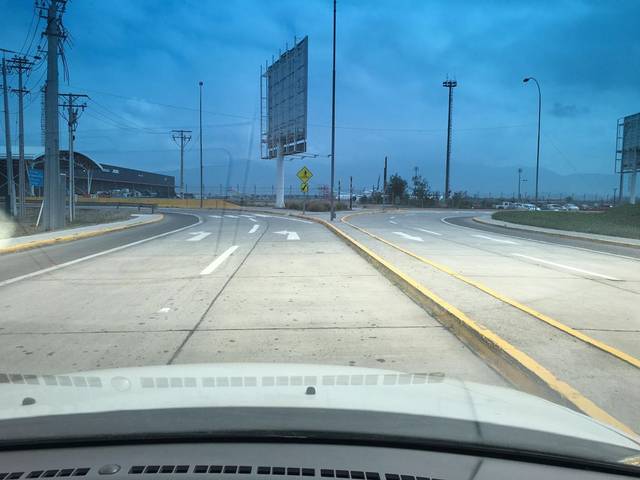
Region: Chile
Coordinates: -33.408, -70.794